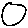
Label: circle